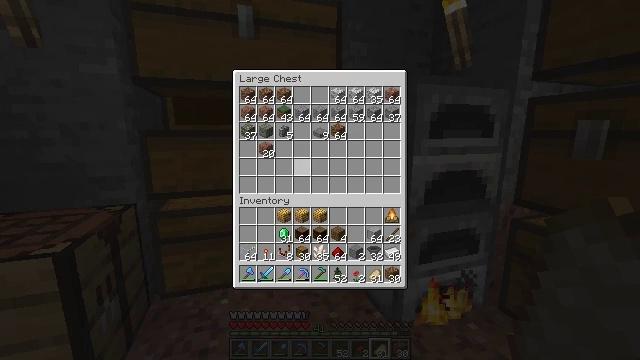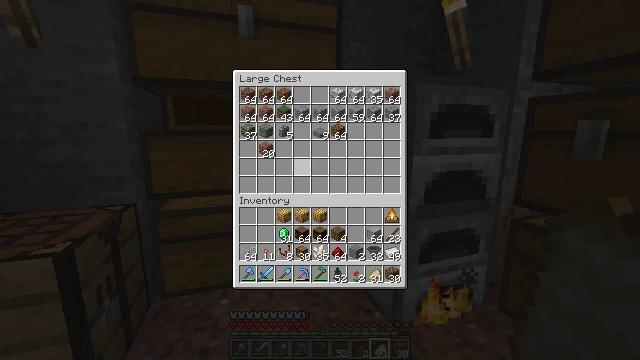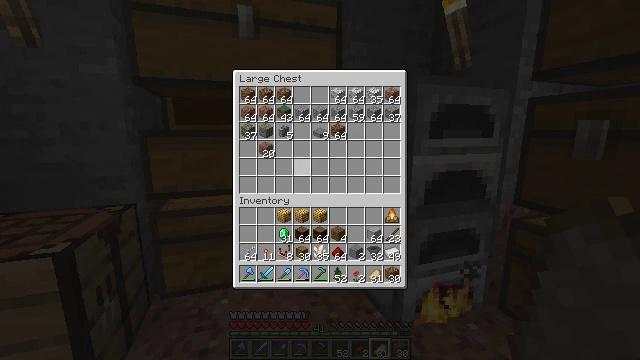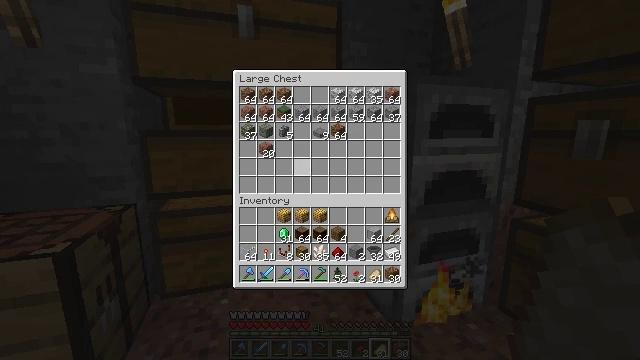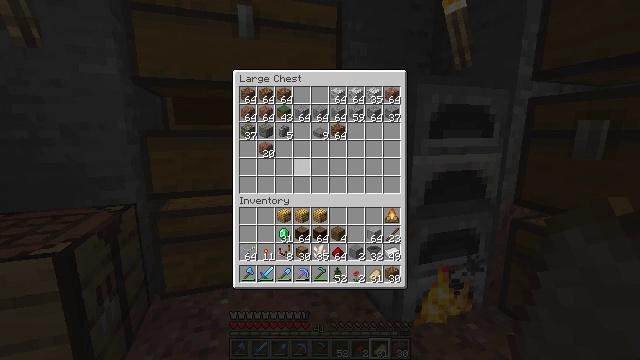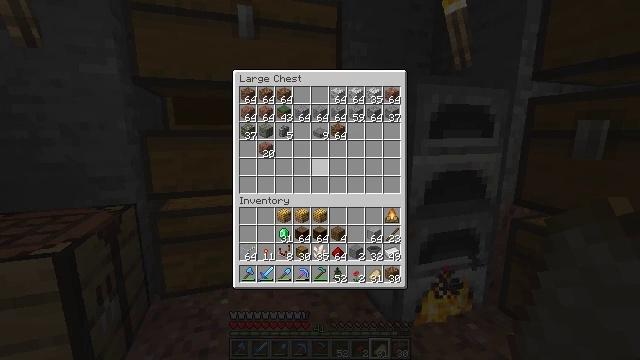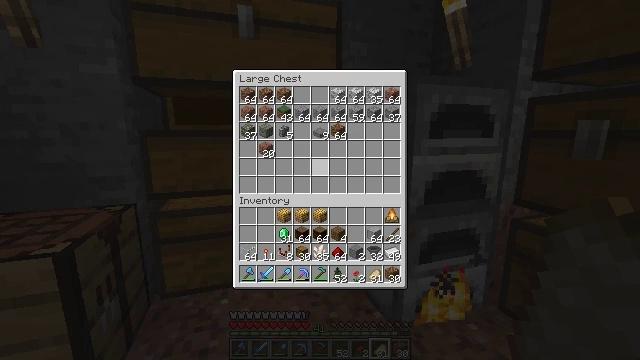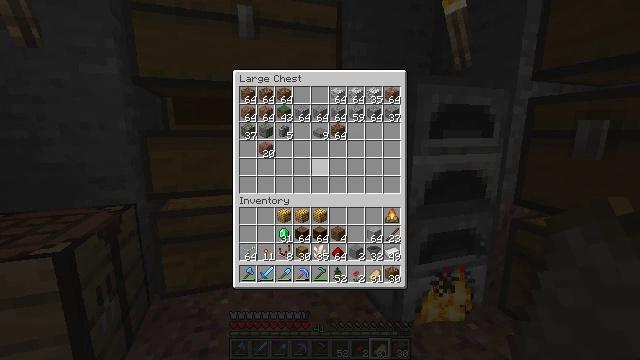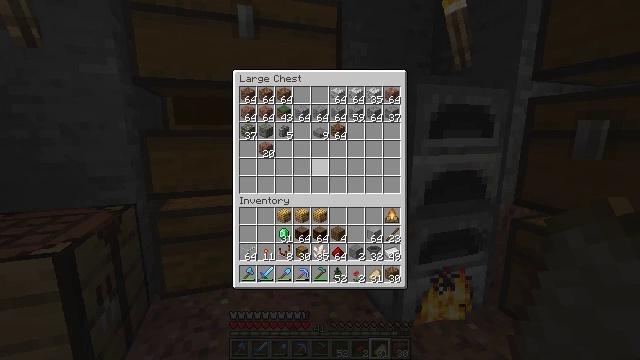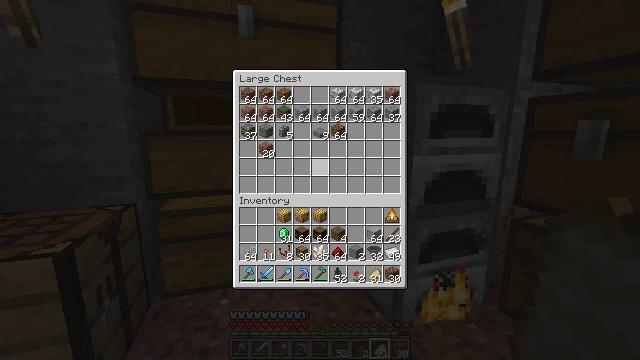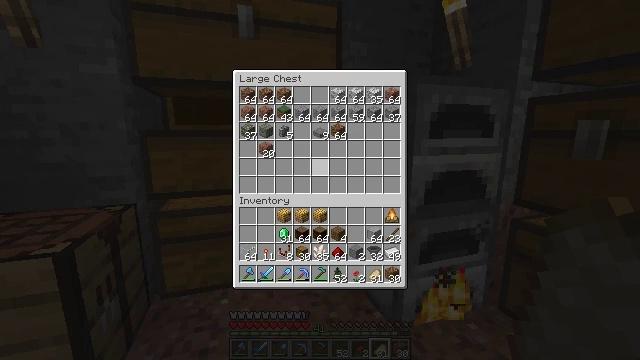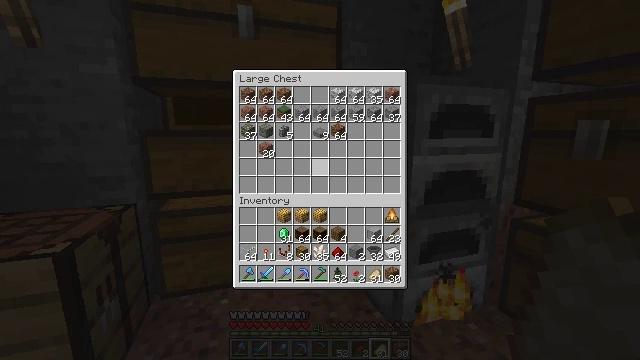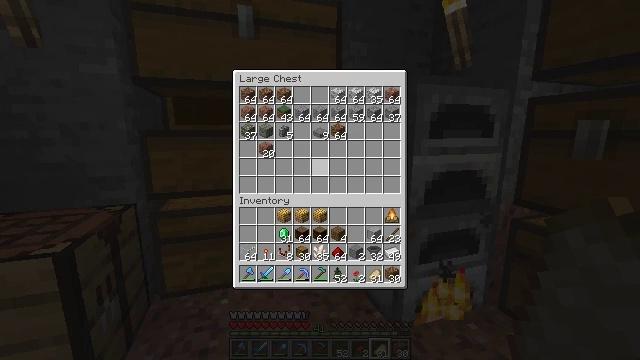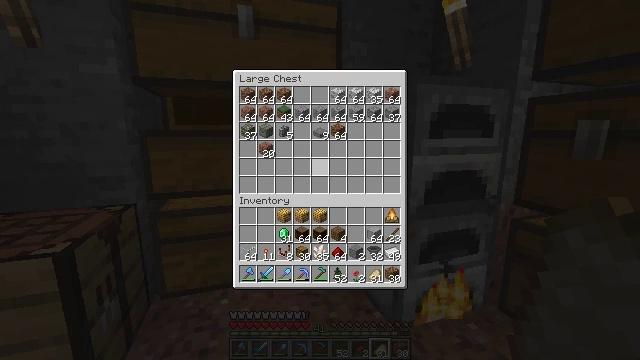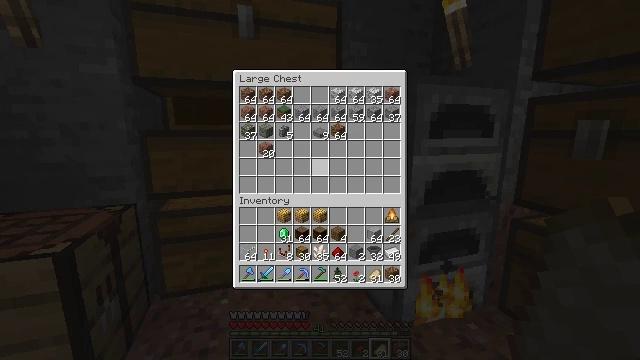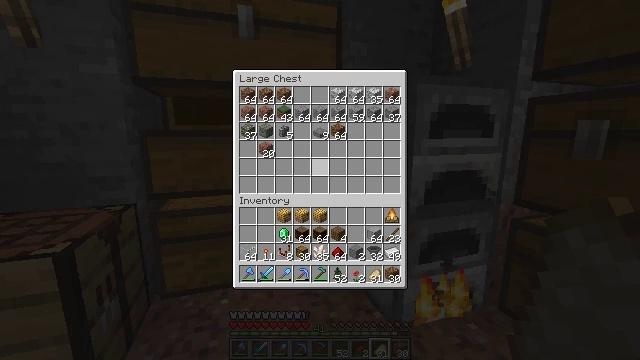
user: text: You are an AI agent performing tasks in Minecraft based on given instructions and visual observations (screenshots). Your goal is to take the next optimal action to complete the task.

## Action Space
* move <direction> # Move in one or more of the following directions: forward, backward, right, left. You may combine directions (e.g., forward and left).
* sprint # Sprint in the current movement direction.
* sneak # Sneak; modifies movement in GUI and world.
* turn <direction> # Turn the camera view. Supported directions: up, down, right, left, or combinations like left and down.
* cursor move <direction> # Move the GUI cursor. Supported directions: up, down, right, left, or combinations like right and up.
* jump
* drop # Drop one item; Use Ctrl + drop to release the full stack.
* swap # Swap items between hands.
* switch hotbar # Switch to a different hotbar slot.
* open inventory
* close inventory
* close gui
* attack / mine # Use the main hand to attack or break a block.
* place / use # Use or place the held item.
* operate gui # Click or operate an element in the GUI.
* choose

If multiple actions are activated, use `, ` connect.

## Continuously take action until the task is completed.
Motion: motion action
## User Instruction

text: Craft a smooth stone slab.
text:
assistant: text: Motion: no_op
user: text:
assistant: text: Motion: no_op
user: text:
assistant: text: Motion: no_op
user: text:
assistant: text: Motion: no_op
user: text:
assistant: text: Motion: no_op
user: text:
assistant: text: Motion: no_op
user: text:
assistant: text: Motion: no_op
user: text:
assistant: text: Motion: no_op
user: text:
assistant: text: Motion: no_op
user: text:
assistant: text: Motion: no_op
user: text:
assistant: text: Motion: no_op
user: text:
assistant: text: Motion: no_op
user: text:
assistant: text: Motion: no_op
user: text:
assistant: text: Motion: no_op
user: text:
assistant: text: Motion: no_op
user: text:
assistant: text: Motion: no_op
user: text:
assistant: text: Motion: no_op
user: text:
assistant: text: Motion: no_op
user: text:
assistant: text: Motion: no_op
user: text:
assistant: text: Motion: no_op
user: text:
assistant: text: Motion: no_op
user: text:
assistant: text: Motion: no_op
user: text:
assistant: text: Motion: no_op
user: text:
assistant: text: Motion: no_op
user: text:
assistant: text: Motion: no_op
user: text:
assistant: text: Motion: no_op
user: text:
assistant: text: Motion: no_op
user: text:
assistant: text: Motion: no_op
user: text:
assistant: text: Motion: no_op
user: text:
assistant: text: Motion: no_op